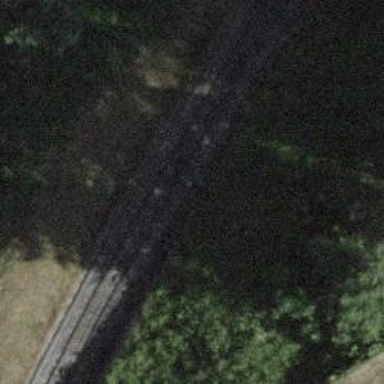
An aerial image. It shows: Funicular railway.